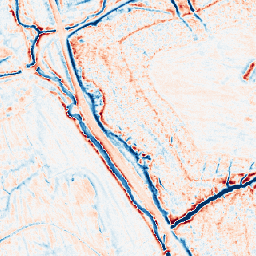
Category: edge_preserving
Decomposition family: anisotropic_diffusion
Decomposition parameters: iterations: 20
kappa: 10
gamma: 0.15
Upsampling method: nearest
Upsampling parameters: scale: 4
Upsampling scale: 4